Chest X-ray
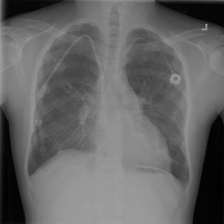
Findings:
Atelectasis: negative
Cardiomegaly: negative
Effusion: negative
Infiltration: negative
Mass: negative
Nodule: negative
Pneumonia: negative
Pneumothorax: negative
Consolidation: negative
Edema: negative
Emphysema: negative
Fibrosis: negative
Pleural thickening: negative
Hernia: negative